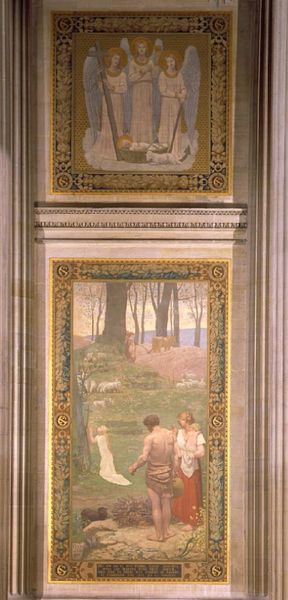
Titel: L'enfance de sainte Geneviève, Die Kindheit der heiligen Genovefa
Künstler: Pierre Puvis de Chavannes
Standort: Paris
Institution: Panthéon
Schlagwörter: baum, blau, flügel, gemälde, gruppe, himmel, mann, meer, nackt, wasser, weiß, baumstämme, bäume, fluss, frauen, gelb, grün, landschaft, menschen, mädchen, see, blumen, braun, frau, grau, holz, kleid, männer, pastell, gras, rot, schleier, tier, tiere, weg, wiese, malerei, muster, ornament, rock, symbolismus, wand, architektur, blass, historie, leinen, mensch, rahmen, stein, steine, bild, goldrahmen, bach, baumstamm, erde, horizont, natur, stamm, weide, gewässer, kirche, sonne, land, gold, drei, eltern, familie, kind, mutter, paar, vater, girlande, borte, wald, engel, garten, ranken, goldfarben, schleppe, schrift, bilder, leiste, zwei, berge, fels, mauer, kuh, rind, baby, pilaster, rand, figuren, stämme, tafel, jugendstil, weib, detail, muskeln, inschrift, schmal, ornamente, verzierung, wandgemälde, wandmalerei, tuer, korb, foto, bad, adam, eva, lamm, schaf, weiden, kreuz, geld, lichtung, umrahmung, knien, beten, gebet, altar, ranke, photo, fries, heiligenschein, christus, jesus, jesus christus, betende, fresken, worpswede, holztafel, kassetten, löwe, heilige, fresko, anker, golden, anbeten, register, heilig, schutzengel, maria, lämmer, schafe, bär, hirte, erzengel, dyptichon, zweiteilig, tafelbild, joseph, franz stuck, legende, geburt, krippe, wiege, superposition, heilige familie, jesuskind, einrahmung, steinwand, halo, pilger, erzählung, zeugen, nimben, tafelgemälde, cherubim, heilge, täfelung, web, cherub, christkind, morris, vatter, wandfeld, fmilie, ängel, freskiert, baumstä, bildfels, doppelgemälde, halop, 2, tafen, anbetung des kindes, christkönig